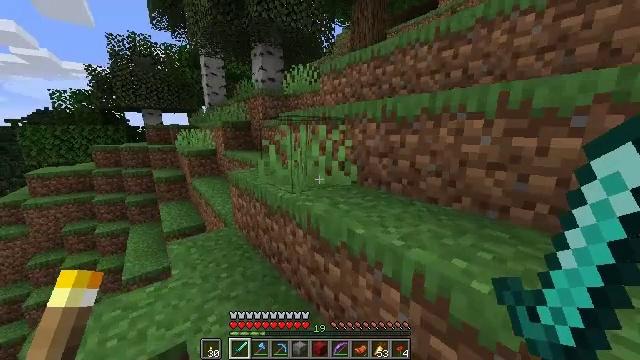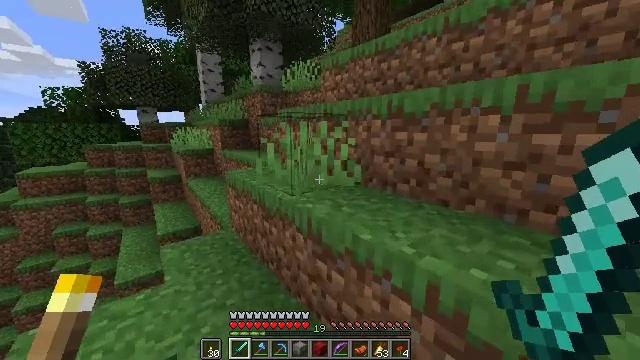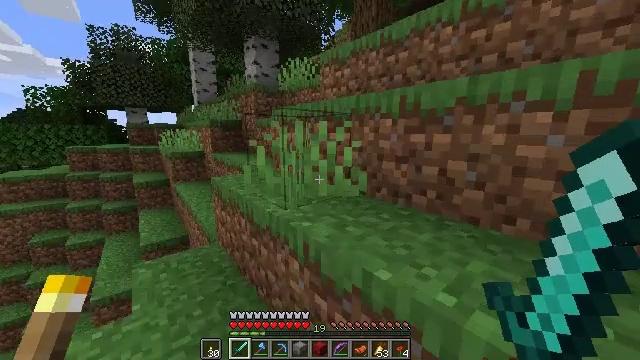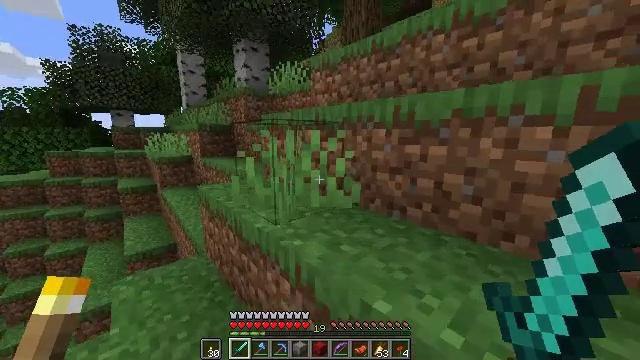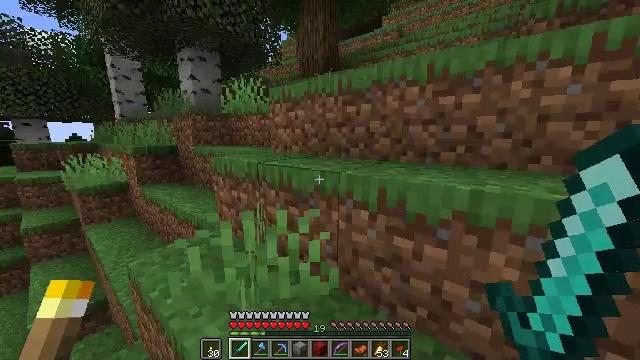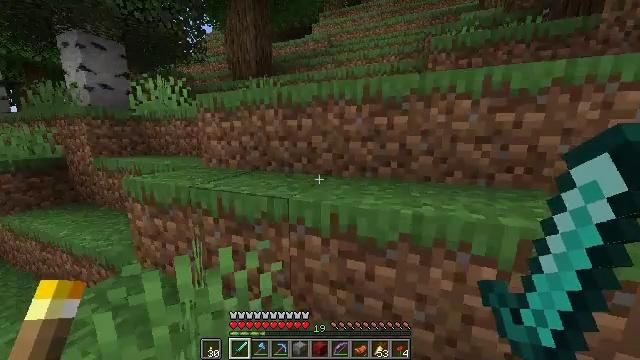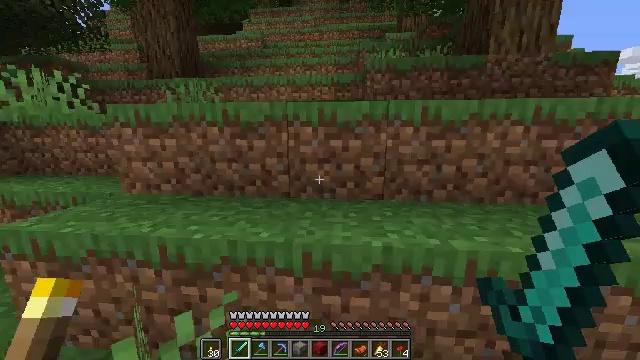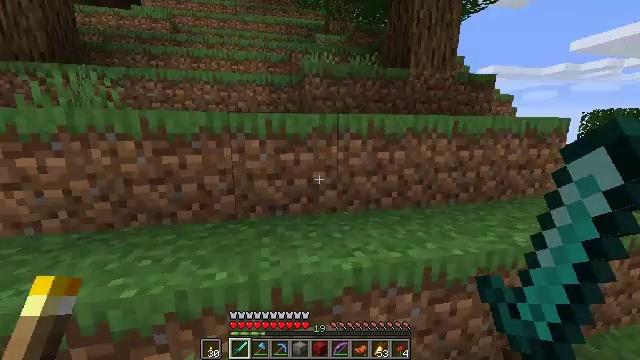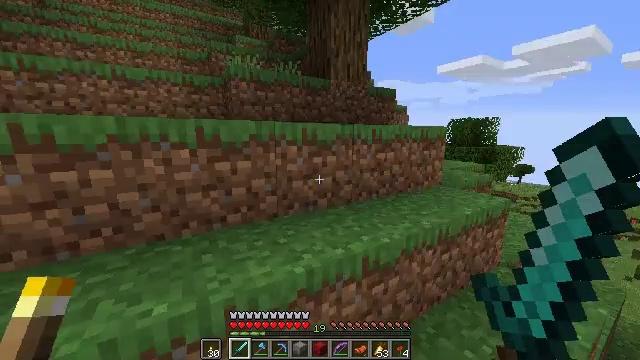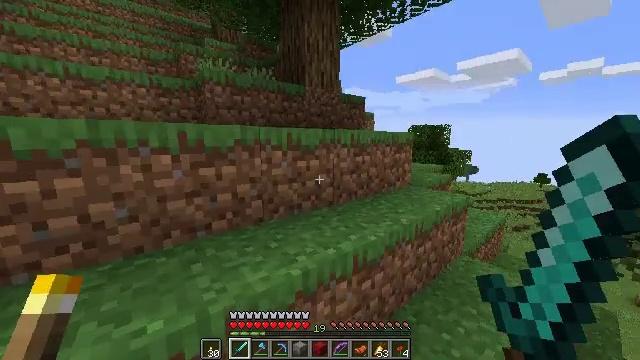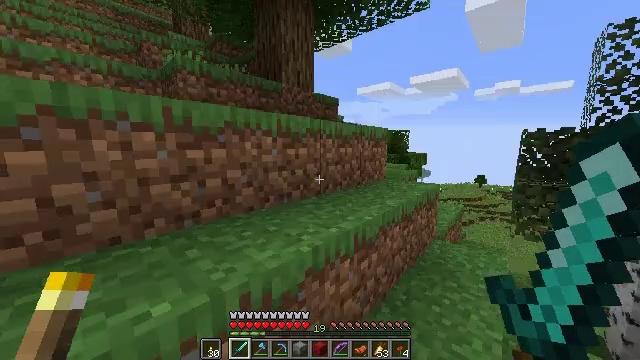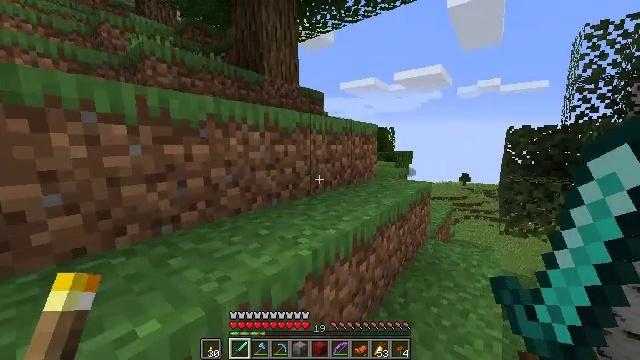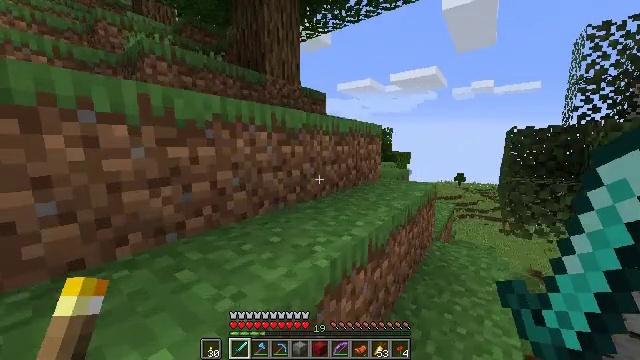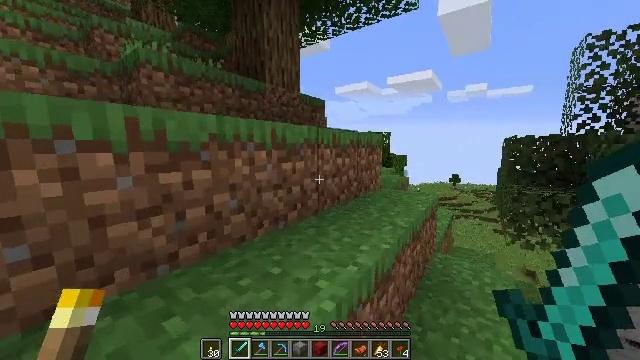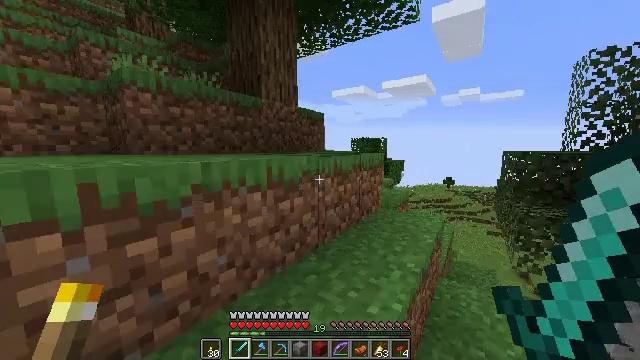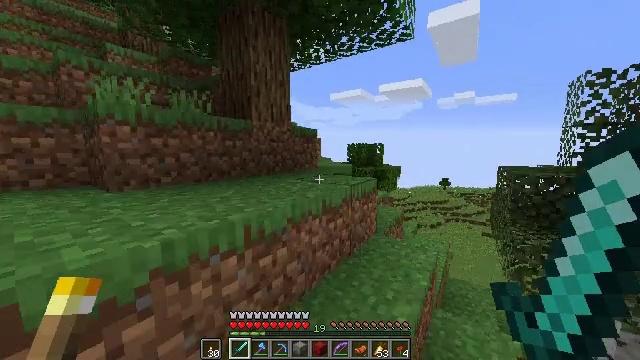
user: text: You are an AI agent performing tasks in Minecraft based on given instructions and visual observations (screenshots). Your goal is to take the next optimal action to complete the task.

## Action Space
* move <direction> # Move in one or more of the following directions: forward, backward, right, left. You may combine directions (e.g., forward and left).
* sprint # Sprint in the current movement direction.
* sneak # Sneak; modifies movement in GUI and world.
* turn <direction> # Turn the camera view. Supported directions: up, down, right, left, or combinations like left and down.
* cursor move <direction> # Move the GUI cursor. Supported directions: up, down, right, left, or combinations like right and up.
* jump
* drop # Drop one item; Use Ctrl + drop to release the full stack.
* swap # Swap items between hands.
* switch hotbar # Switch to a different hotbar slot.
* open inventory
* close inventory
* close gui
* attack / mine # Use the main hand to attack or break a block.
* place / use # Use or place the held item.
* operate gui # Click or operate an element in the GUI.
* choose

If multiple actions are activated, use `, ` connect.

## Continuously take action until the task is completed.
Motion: motion action
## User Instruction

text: Break oak leaves from the trees.
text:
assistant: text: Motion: move forward, sprint, jump
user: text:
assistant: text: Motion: move forward, sprint, jump
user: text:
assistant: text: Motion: move forward, sprint, turn right, jump
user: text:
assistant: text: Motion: move forward, sprint, turn right, jump
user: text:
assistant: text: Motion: move forward, sprint, turn right, jump
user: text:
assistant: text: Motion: move forward, sprint, turn right, jump
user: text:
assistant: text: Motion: move forward, sprint, turn right, jump
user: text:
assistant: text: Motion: move forward, sprint, turn right, jump
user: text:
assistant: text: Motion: move forward, sprint, turn right, jump
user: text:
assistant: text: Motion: move forward, sprint, turn right and up, jump
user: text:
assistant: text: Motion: move forward, sprint, turn right, jump
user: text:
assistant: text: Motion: move forward, sprint, jump
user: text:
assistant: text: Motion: move forward, sprint, jump
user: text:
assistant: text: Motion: move forward, sprint, jump
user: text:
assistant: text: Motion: move forward, sprint, jump
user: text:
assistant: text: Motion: move forward, sprint, jump
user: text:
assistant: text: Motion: move forward, sprint, jump
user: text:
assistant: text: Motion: move forward, sprint, jump
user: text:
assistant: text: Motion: move forward, sprint, turn left, jump
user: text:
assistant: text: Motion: move forward, sprint, turn left, jump
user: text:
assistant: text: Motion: move forward, sprint, turn left, jump
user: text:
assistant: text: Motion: move forward, sprint, turn left, jump
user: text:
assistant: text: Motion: move forward, sprint, turn left, jump
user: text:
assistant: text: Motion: move forward, sprint, turn left, jump
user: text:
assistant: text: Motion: move forward, sprint, turn left, jump
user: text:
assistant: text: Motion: move forward, sprint, turn left, jump
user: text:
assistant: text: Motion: move forward, sprint, turn left and up, jump
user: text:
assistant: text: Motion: move forward, sprint, turn left and up, jump
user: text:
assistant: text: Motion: move forward, sprint, turn left and up, jump
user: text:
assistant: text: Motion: move forward, sprint, turn left, jump